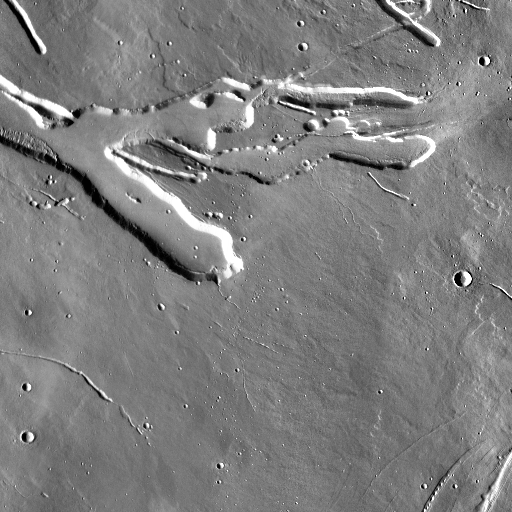
Crater classes present: Background, Other, Secondary